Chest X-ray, PA view. Patient: 64 years old, sex M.
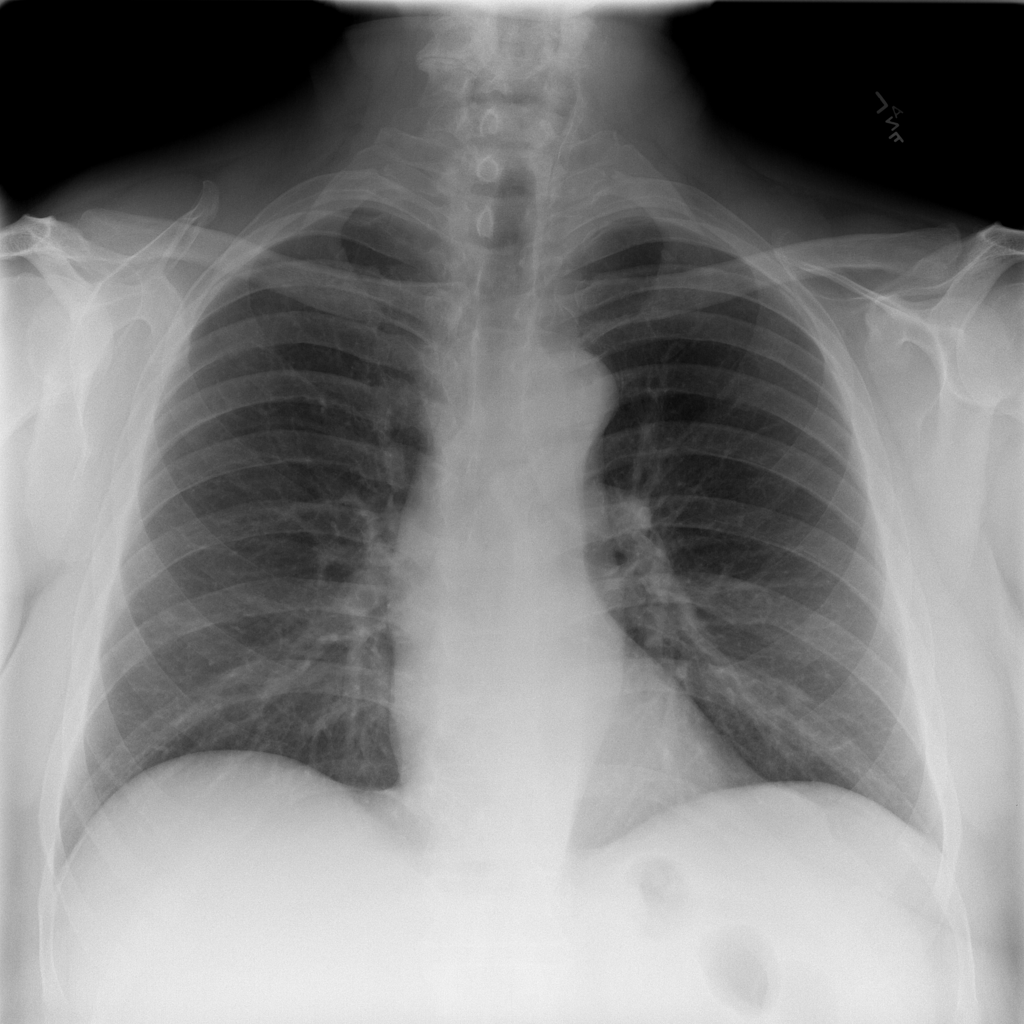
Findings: No Finding